Interaction volume radius: 5 \u00c5
Interaction volume height: 30 \u00c5
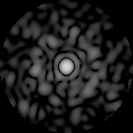
Disorder parameter: 0.8408